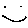
Label: smiley face